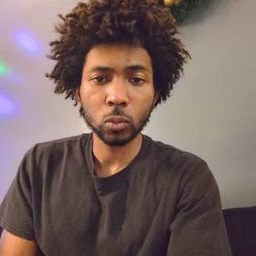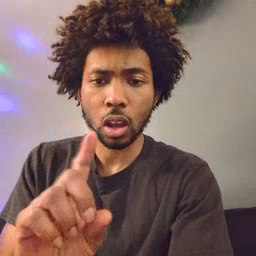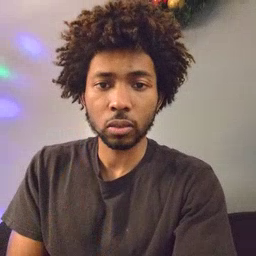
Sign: where